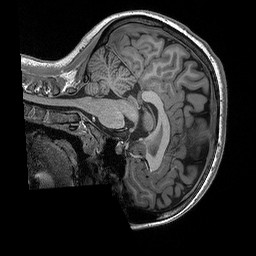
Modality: T1w
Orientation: sagittal
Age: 20
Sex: female
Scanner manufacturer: siemens
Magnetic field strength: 3 T
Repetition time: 2.3 s
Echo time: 0.00298 s